Aerial crown-view tile of a tropical tree (Barro Colorado Island, Panama), acquired 20241216:
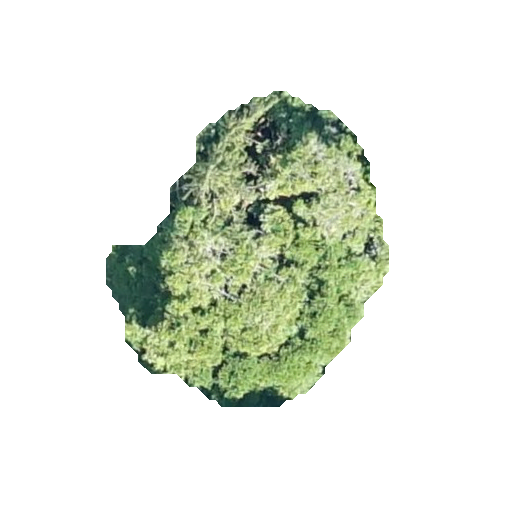
Species: Alseis blackiana
GBIF accepted scientific name: Alseis blackiana
Crown area: 86.382 m²